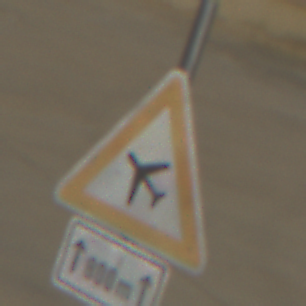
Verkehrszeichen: FlugbetriebRechts
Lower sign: LaengeEinerStrecke1
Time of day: MorningAfternoon
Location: Outdoor (Suburban)
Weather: PartlyCloudy
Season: NotSpecified
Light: Natural